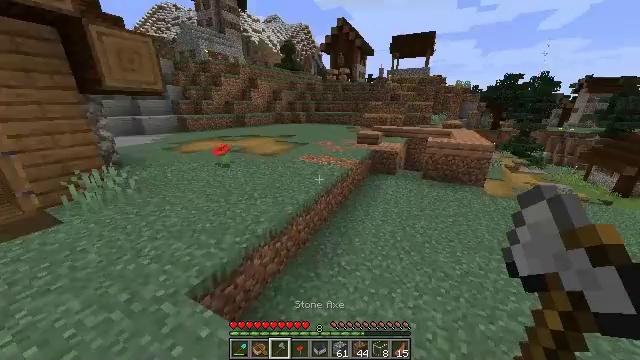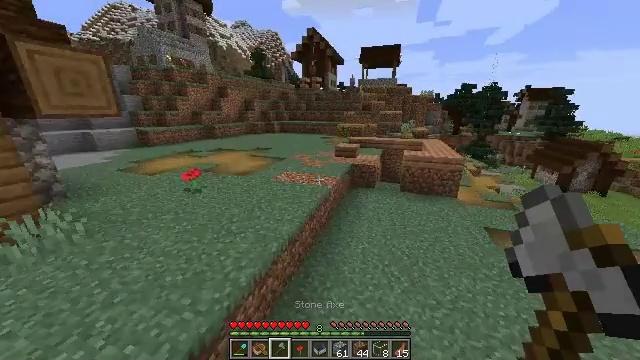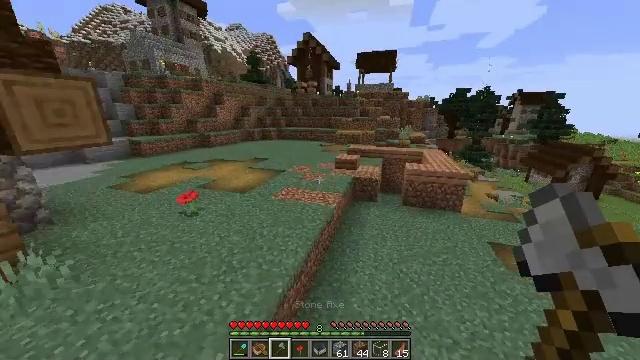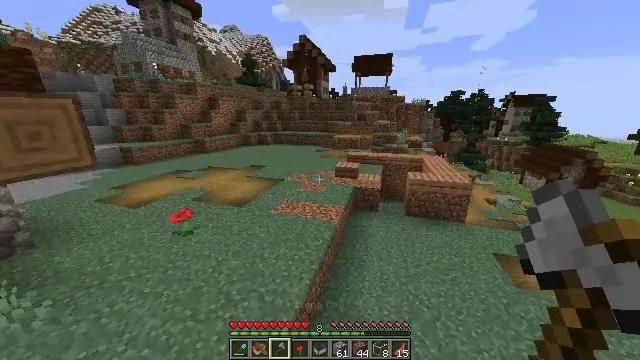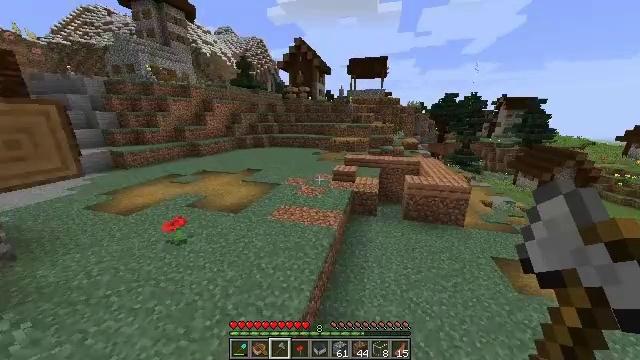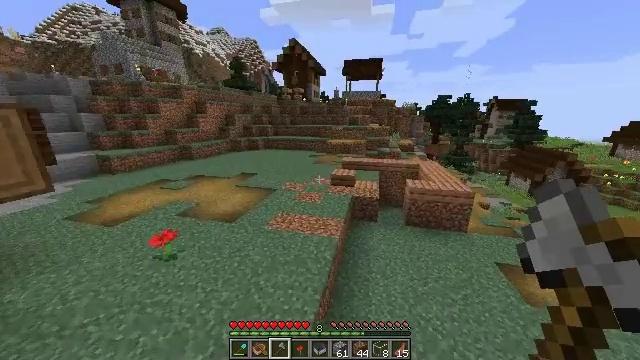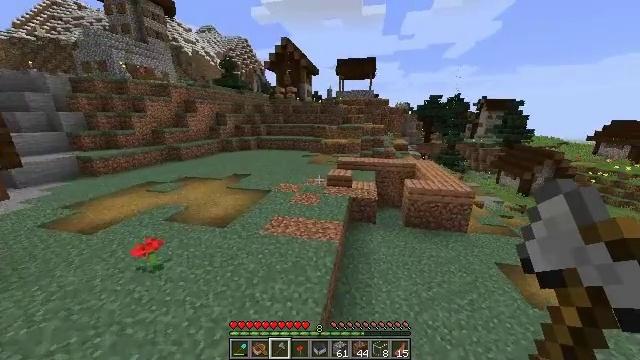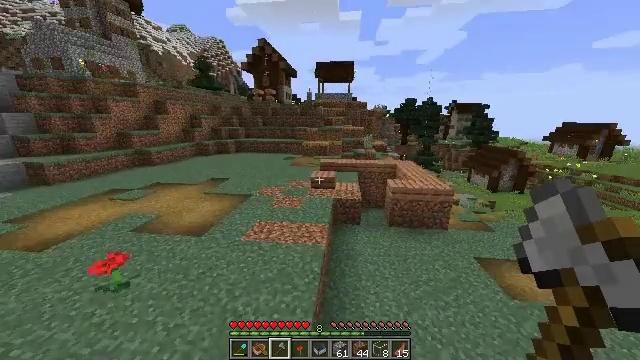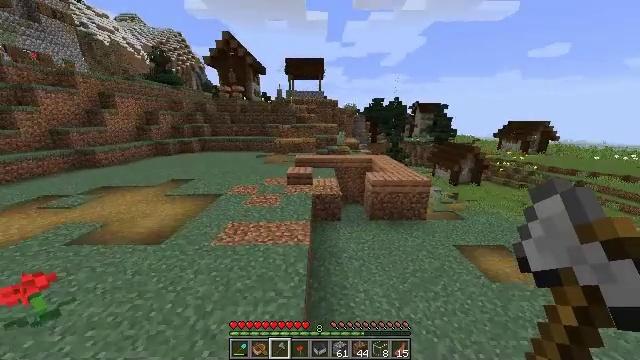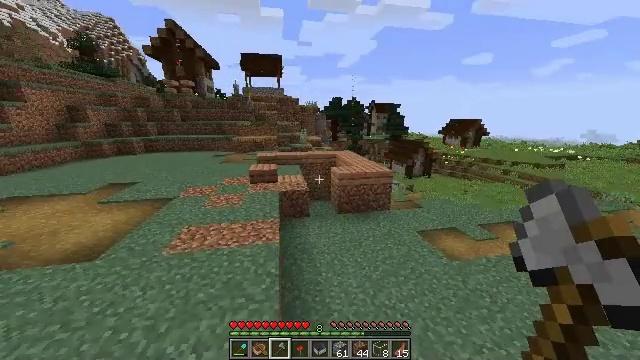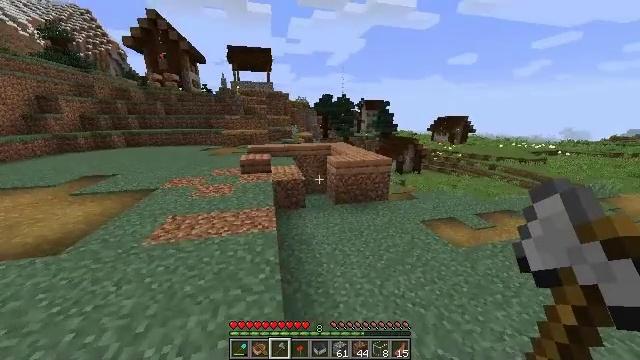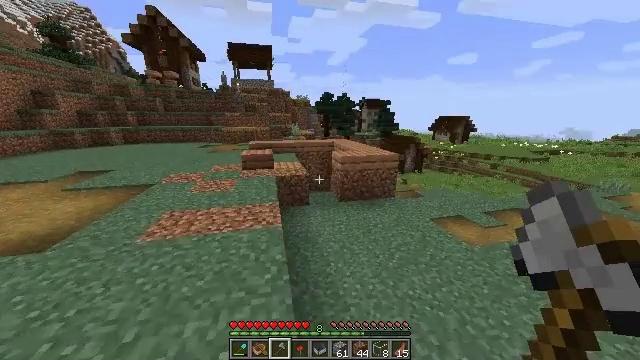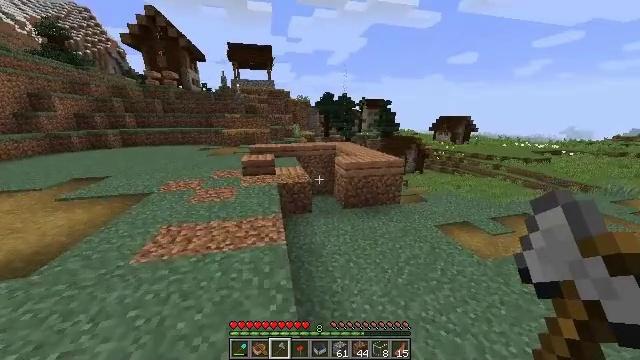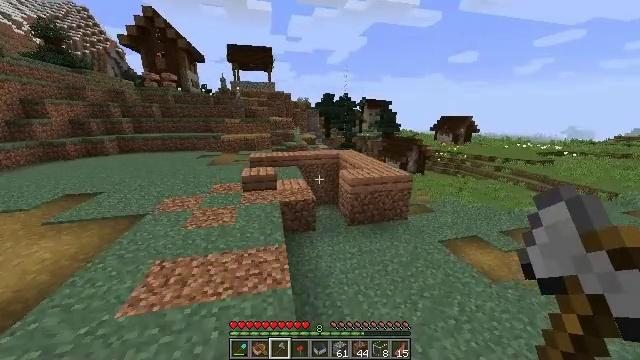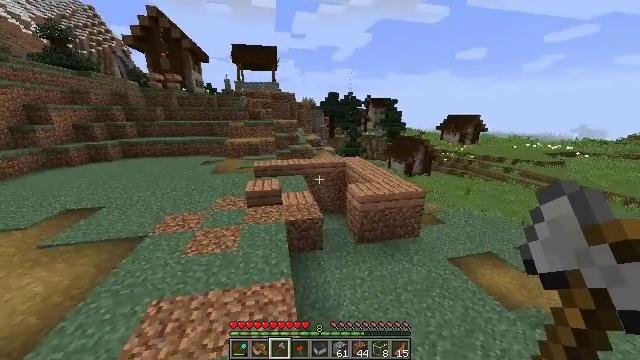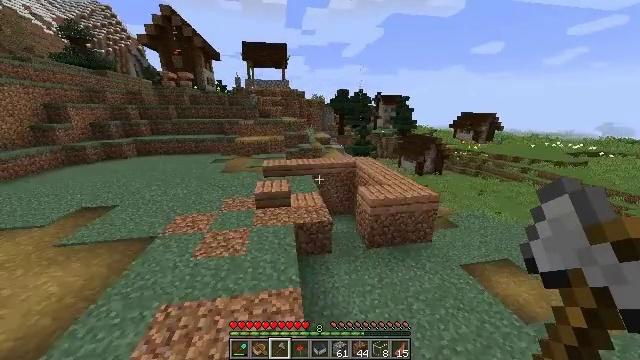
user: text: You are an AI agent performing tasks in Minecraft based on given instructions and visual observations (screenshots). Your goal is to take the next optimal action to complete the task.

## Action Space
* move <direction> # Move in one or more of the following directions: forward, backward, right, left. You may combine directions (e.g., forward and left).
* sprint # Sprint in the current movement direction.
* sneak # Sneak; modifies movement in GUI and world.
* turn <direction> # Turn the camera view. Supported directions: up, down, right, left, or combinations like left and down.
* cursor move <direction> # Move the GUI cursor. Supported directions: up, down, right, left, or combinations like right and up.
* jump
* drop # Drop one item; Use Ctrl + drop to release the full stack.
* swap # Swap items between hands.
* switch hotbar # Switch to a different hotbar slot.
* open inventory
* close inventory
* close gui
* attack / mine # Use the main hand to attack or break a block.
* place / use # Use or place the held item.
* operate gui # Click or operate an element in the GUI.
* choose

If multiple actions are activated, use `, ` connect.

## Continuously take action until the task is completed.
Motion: motion action
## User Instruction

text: Attack the jungle slab to break it.
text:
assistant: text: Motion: move forward, sprint, turn right and up, jump
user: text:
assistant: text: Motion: move forward, sprint, turn right, jump
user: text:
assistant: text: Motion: move forward, sprint, turn right, jump
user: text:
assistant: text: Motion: move forward, turn right, jump
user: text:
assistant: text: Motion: move forward, turn right, jump
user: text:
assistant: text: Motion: move forward, turn right, jump
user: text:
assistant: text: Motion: move forward, turn right, jump
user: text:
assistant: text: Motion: move forward, turn right, jump
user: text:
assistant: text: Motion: move forward, turn right, jump
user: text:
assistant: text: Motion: move forward, turn right, jump
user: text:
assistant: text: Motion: move forward, sprint, jump
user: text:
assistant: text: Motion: move forward, sprint, jump
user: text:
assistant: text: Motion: move forward, sprint, jump
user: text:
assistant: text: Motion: move forward, turn left, jump
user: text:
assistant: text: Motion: move forward, turn left, jump
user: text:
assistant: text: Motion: move forward, turn left and down, jump
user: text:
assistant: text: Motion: move forward, turn left, jump
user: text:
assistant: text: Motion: move forward, turn left, jump
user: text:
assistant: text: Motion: move forward
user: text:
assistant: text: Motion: move forward, turn left and down
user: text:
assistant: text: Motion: move forward, turn left and down
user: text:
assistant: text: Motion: move forward
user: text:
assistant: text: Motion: move forward
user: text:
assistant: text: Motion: move forward
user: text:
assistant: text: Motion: move forward
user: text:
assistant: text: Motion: move forward
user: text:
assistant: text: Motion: move forward, turn down
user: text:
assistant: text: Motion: move forward, turn right and down
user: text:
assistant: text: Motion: turn down, attack / mine
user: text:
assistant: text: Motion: turn down, attack / mine